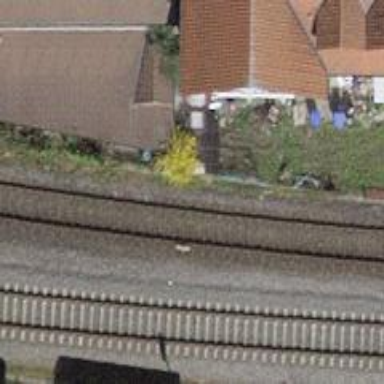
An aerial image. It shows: Railway milestone.